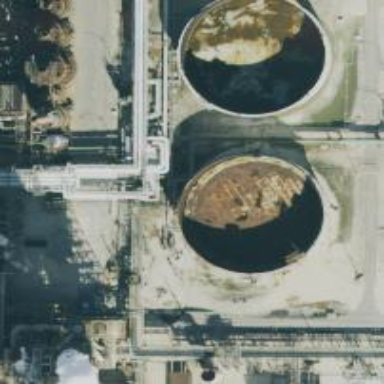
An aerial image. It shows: Storage tank building.